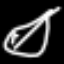
Label: leaf